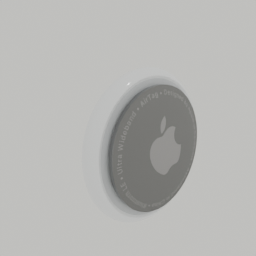
Label: electronics